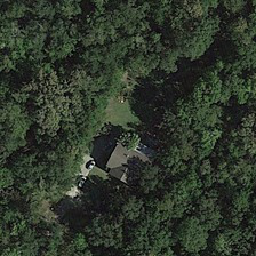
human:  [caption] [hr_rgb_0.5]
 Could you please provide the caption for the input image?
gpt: There is a green roof house with two cars surrounded by the forest.

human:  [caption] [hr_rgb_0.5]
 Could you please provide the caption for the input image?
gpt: There is a house with a green roof and two cars are surrounded by forest.

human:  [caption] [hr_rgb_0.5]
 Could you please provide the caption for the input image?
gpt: The building with two cars is surrounded by many crowded green trees.

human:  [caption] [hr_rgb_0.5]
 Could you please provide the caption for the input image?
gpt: there is a house stands alone in this lush woods .

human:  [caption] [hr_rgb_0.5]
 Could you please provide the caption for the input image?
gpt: A building with two cars is surrounded by many crowded green trees.